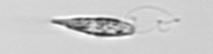
Label: Euglena